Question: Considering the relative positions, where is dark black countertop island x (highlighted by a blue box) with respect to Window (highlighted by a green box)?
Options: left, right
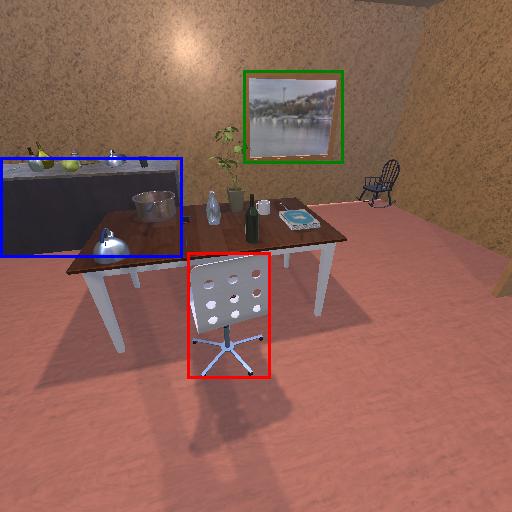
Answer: left